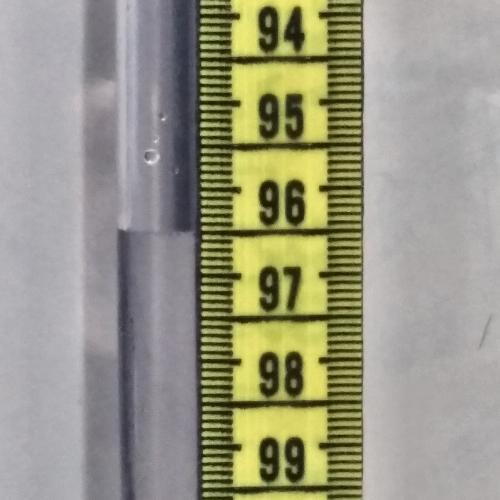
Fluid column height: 96.5 cm